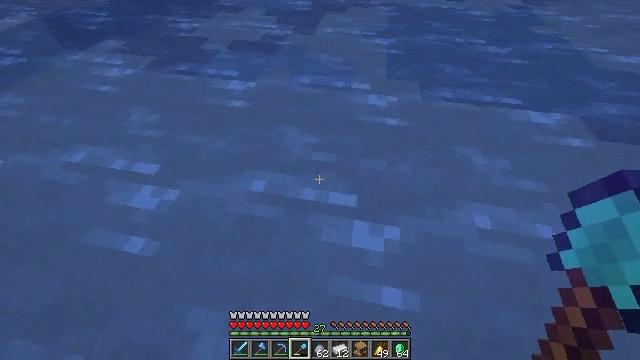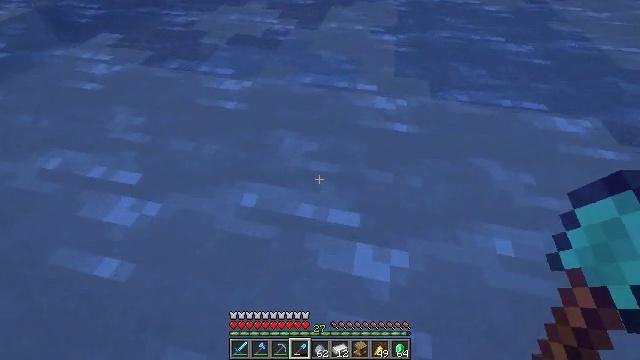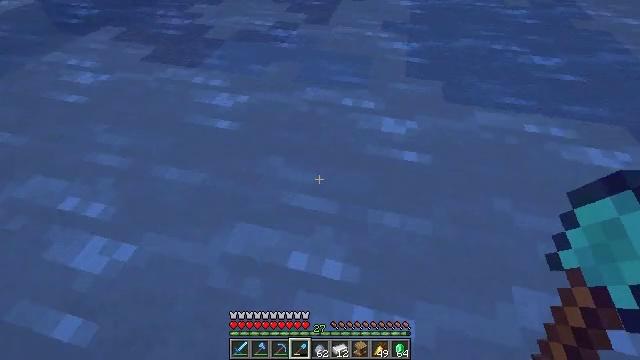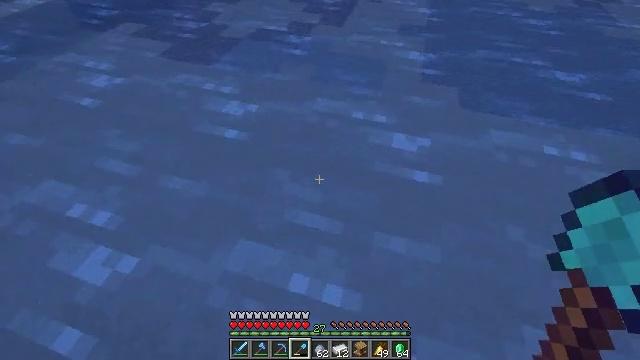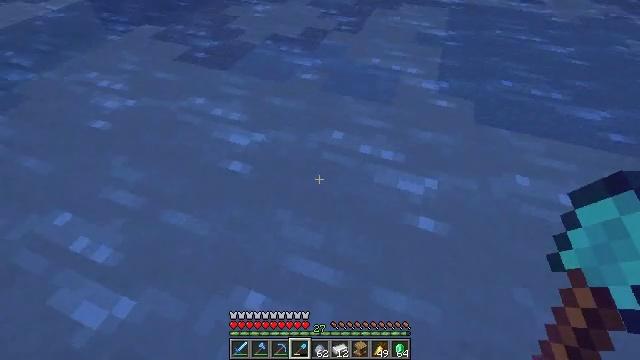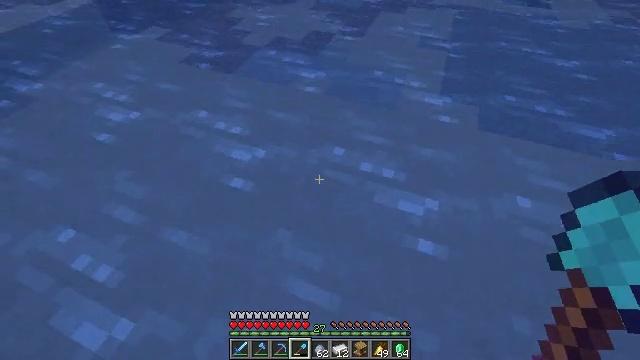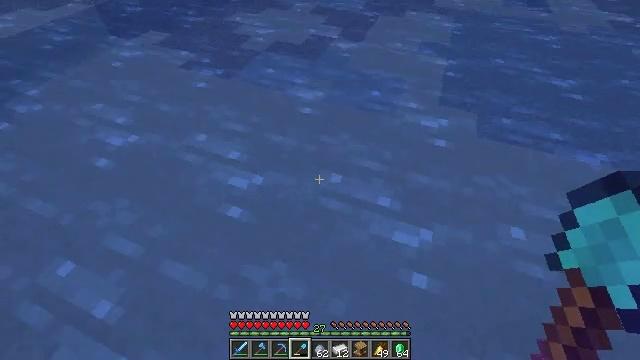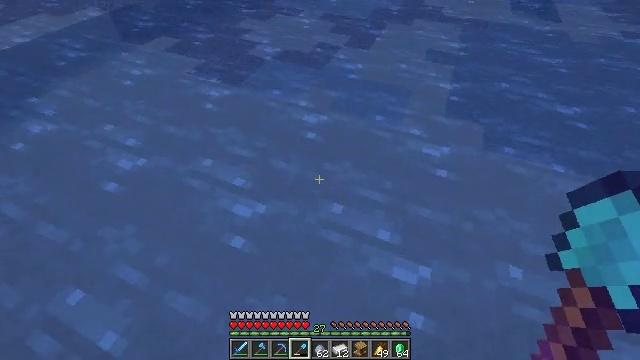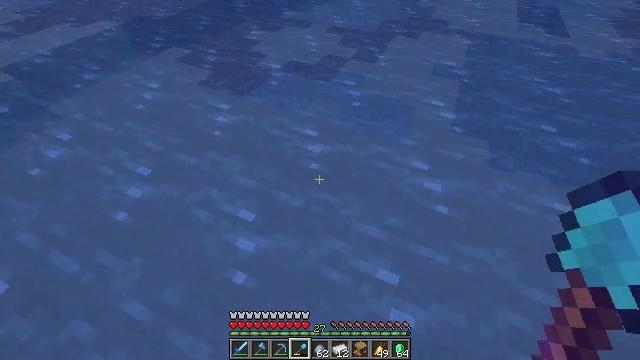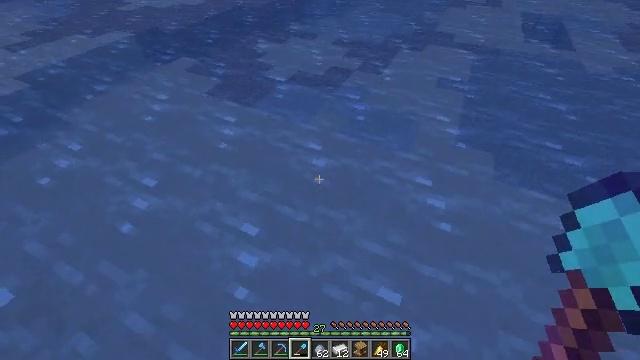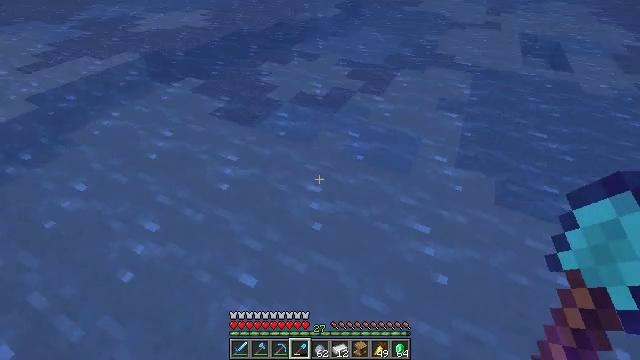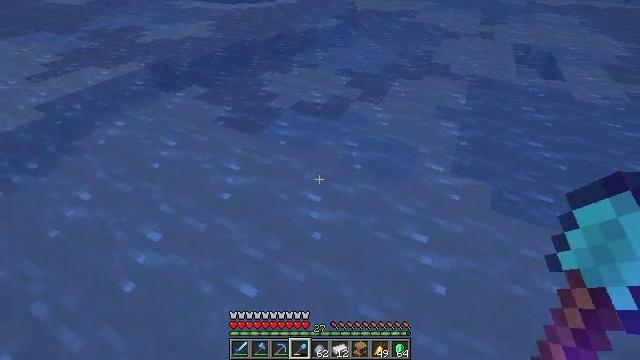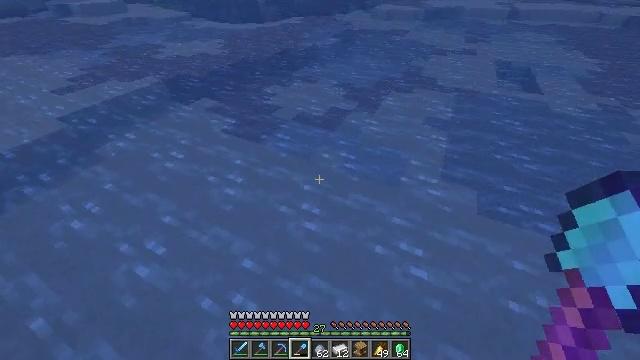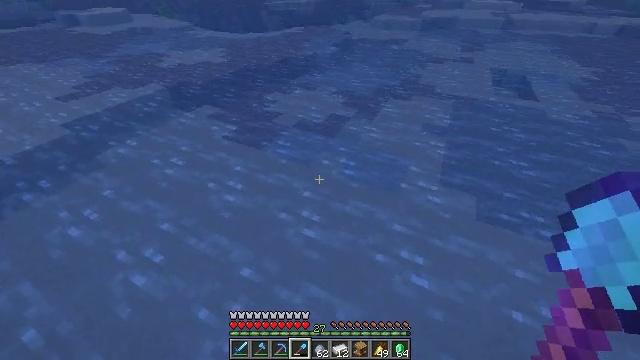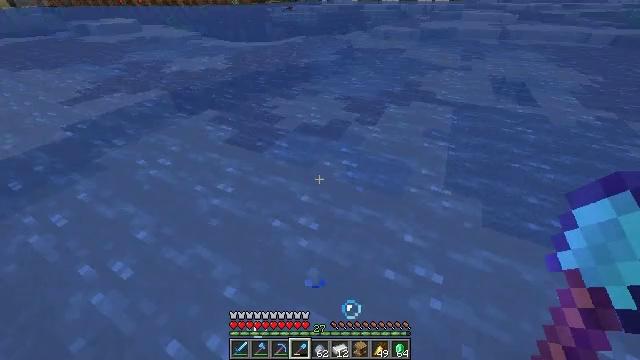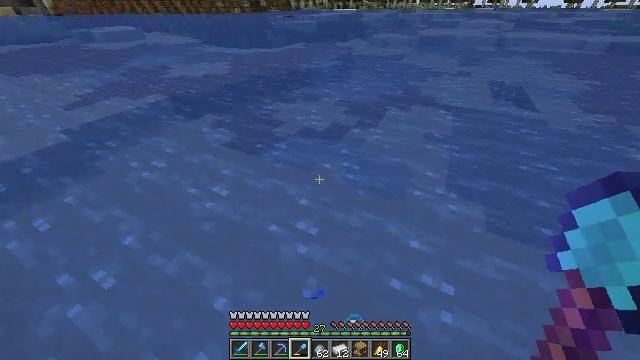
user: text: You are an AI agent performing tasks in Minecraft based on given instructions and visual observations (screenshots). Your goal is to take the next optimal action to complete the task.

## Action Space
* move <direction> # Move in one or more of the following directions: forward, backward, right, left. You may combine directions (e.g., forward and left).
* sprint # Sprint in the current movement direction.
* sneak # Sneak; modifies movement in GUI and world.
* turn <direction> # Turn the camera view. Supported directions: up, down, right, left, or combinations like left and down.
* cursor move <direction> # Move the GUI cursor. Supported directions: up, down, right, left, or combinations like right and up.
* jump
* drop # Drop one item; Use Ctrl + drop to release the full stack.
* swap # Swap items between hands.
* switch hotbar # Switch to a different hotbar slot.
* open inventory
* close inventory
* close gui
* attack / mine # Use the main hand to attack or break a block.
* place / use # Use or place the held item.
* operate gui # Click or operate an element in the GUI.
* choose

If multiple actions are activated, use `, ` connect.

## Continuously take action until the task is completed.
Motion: motion action
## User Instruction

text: Dig up clay found underwater.
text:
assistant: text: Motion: move forward, sprint, turn left, jump
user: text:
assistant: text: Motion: move forward, sprint, turn left, jump
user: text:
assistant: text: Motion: move forward, sprint, turn left, jump
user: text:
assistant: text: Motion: move forward, sprint, turn left, jump
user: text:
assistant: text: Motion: move forward, sprint, turn left, jump
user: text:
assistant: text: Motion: move forward, sprint, jump
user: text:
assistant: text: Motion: move forward, sprint, turn left, jump
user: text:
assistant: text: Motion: move forward, sprint, turn left and up, jump
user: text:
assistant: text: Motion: move forward, sprint, turn left and up, jump
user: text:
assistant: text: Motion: move forward, sprint, turn up, jump
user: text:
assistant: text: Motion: move forward, sprint, jump
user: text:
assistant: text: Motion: move forward, sprint
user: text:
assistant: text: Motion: move forward, sprint, turn up
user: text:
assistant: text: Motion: move forward, sprint, turn up
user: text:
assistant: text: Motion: move forward, sprint, turn up
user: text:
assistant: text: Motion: move forward, sprint, turn up
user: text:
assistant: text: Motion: move forward, sprint
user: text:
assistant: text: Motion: move forward, sprint
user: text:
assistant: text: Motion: move forward, sprint
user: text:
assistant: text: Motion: move forward, sprint
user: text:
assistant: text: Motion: move forward, sprint
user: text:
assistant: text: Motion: move forward, sprint
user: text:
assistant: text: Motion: move forward, sprint
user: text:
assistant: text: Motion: move forward, sprint
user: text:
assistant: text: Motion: move forward, turn right
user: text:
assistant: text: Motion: move forward, turn right
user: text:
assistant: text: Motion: move forward, turn right
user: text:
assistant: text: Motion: move forward
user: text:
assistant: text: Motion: move forward
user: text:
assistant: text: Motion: move forward